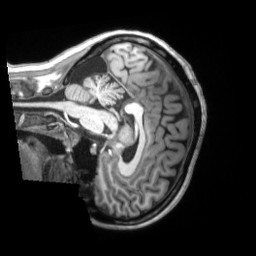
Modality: T1w
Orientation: sagittal
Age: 37
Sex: female
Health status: ill
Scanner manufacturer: siemens
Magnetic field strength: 3 T
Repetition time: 2.2 s
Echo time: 0.00157 s